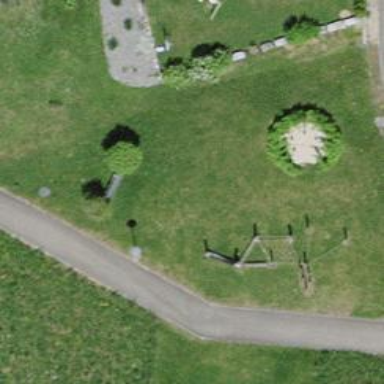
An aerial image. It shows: Playground area for leisure land.